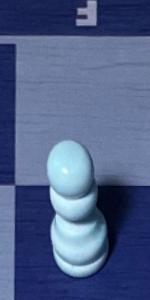
Label: Pawn_White